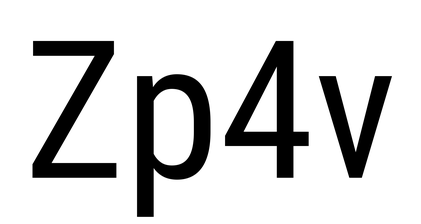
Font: Roboto_Condensed_Regular